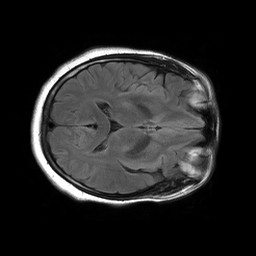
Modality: FLAIR
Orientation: axial
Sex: female
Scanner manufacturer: philips
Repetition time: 11 s
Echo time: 0.125 s